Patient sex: F
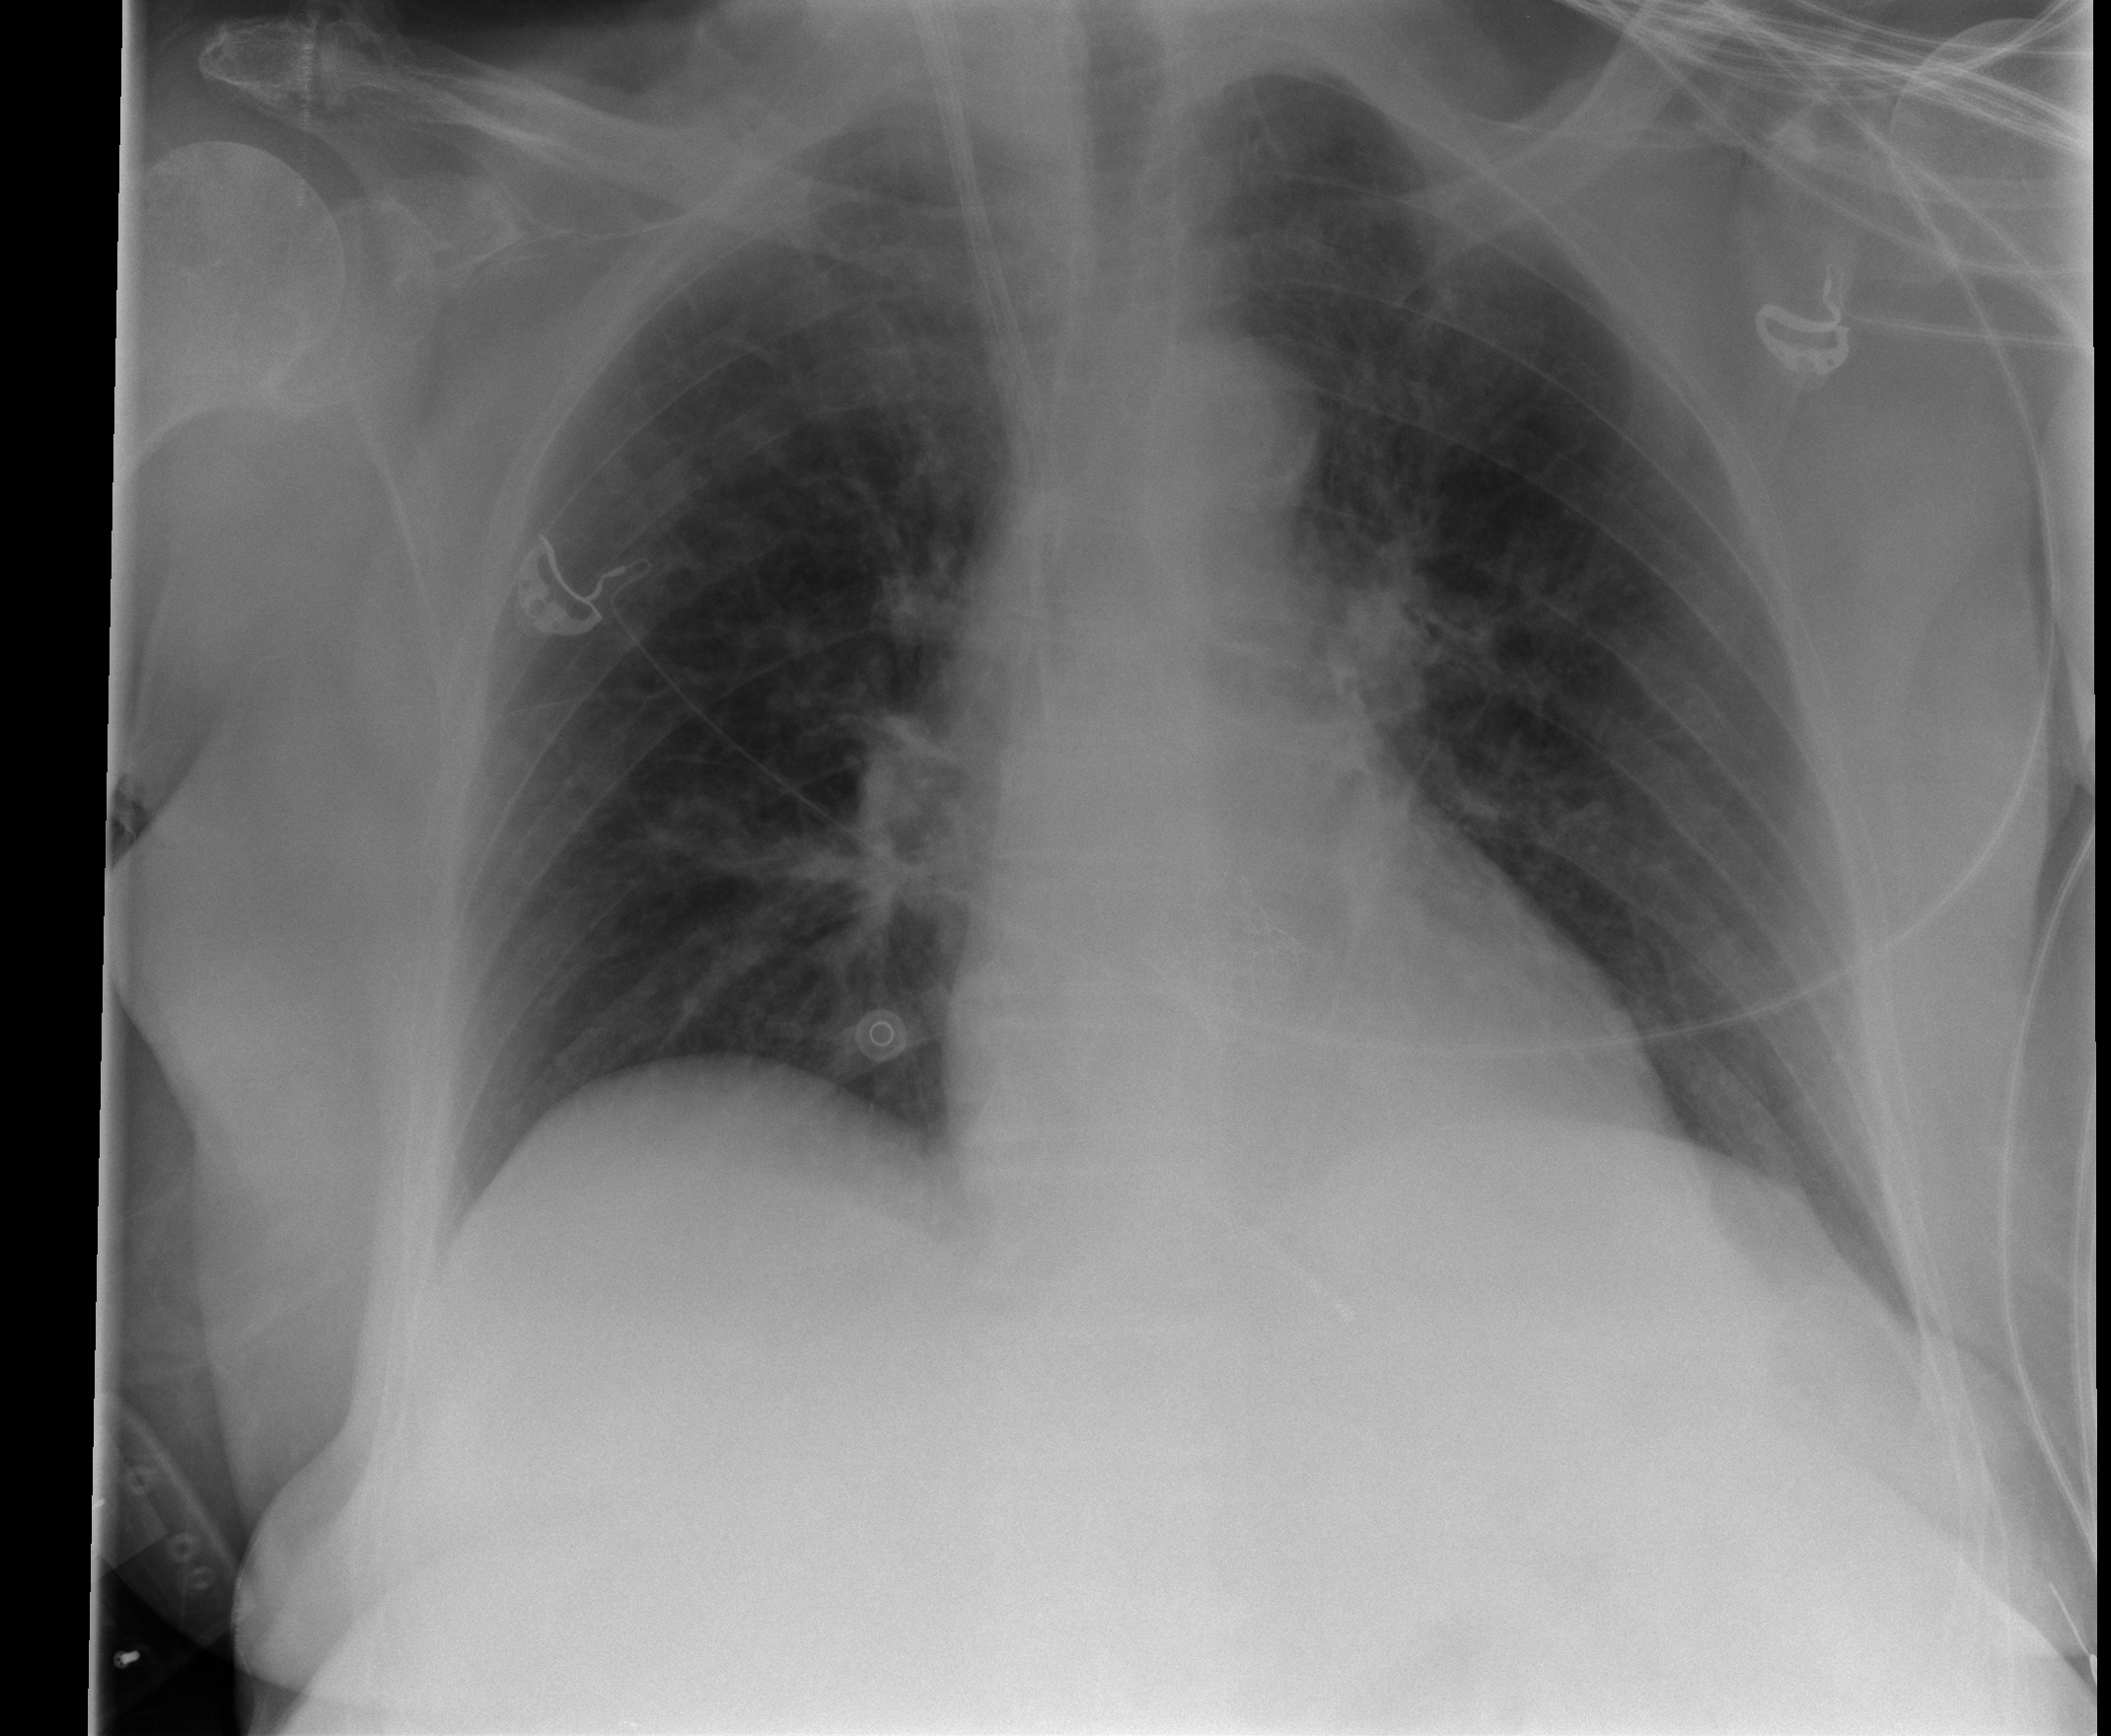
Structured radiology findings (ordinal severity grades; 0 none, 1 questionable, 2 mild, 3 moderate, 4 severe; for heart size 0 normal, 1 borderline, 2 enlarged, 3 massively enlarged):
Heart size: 0
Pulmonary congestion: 1
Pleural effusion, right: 0
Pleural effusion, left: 0
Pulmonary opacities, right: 0
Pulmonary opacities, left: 0
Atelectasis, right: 0
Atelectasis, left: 0